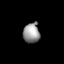
Tissue: lung
Cell type: Smooth muscle cells
Senescence score: 0.6234
Nuclear area (px): 325
Mean DAPI intensity: 149.188